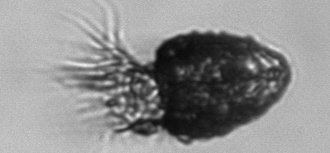
Label: Stenosemella_pacifica